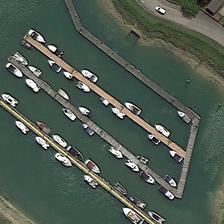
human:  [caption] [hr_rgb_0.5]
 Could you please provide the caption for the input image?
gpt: some boats are in a port near a road .

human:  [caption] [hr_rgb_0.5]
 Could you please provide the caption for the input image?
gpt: some boats are in a port near a road .

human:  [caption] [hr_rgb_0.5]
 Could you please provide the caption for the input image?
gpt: some boats are in a port near a road .

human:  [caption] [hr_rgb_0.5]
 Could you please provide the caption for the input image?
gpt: some boats are in a port near a road .

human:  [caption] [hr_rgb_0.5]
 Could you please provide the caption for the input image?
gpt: some boats are in a port near a road .